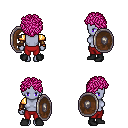
a pixel art fantasy rpg character, female body template, dark elf, purple skin, gold arm armor, red pants, pink curly afro hairstyle, leather bracers, black shoes, shield, four views (front, back, left, right), 2x2 character sprite sheet, small pixel art, hard edges, no anti-aliasing